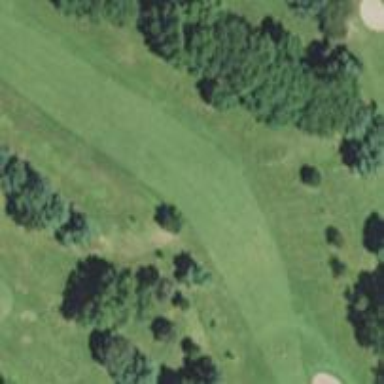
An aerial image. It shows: Golf hole.